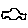
Label: car